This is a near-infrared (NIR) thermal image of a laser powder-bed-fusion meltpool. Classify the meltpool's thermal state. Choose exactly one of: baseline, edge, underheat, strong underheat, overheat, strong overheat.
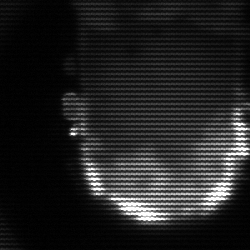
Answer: baseline